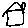
Label: house